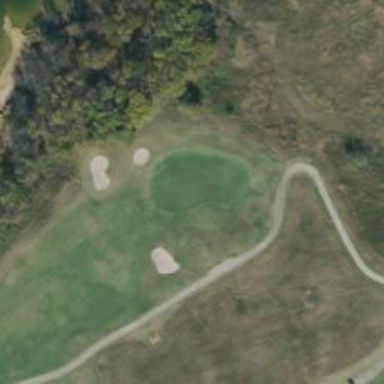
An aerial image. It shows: Golf hole.